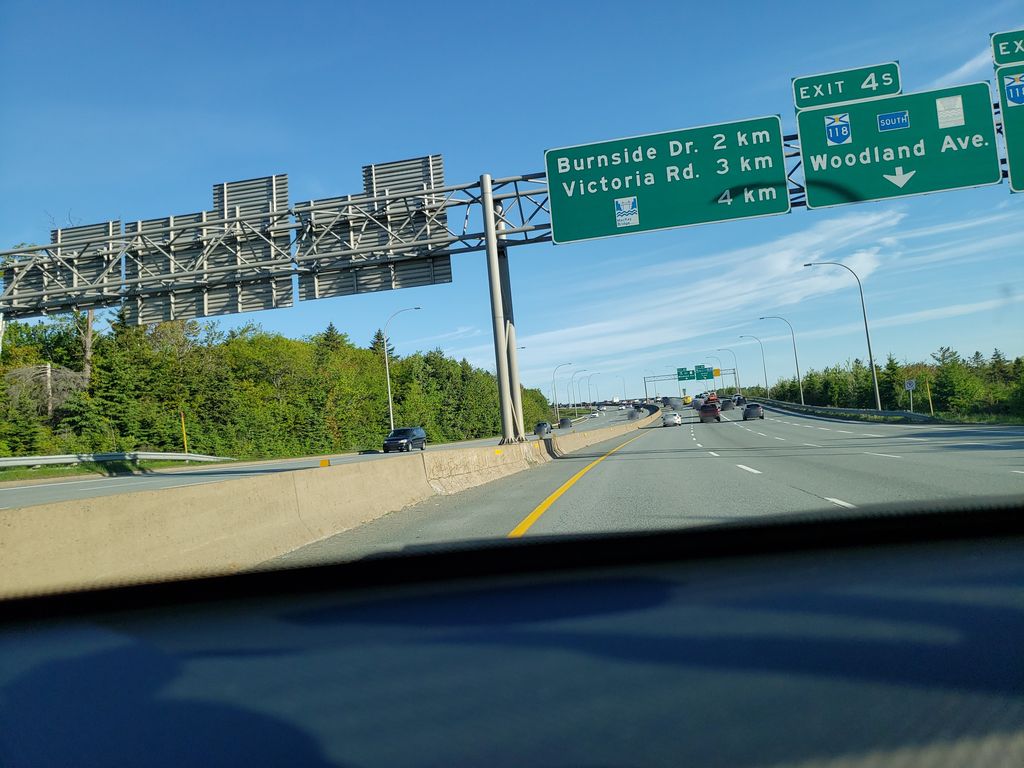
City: halifax